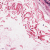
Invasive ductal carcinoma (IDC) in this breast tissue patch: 0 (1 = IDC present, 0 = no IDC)